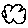
Label: cloud